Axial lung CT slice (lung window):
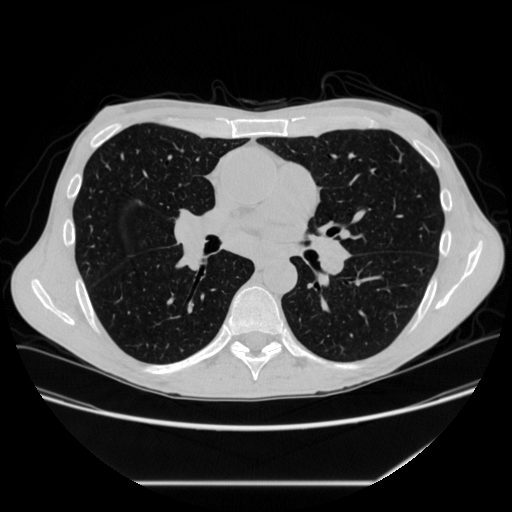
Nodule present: no